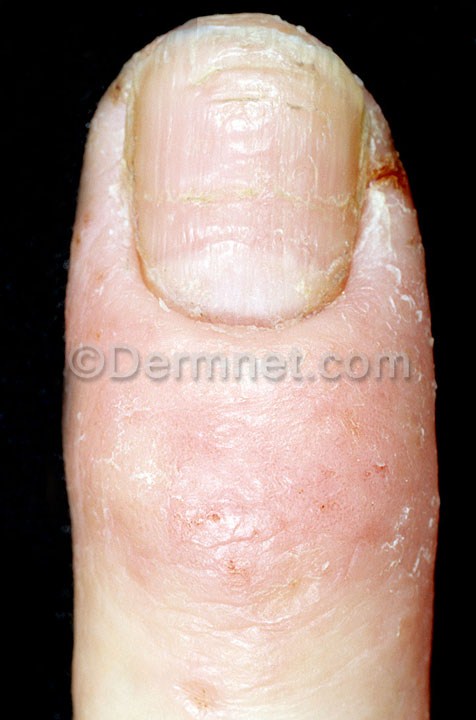
Disease: Nail Fungus and other Nail Disease